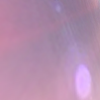
Label: sunburn